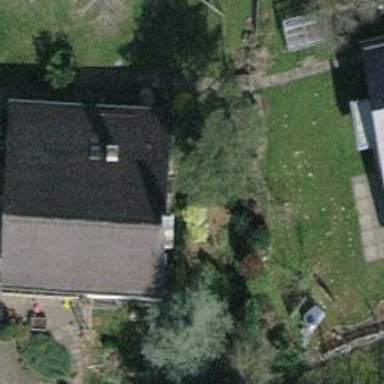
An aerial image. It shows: Detached building.